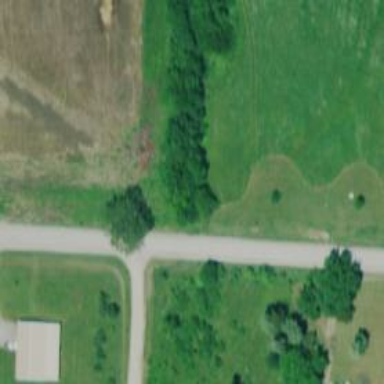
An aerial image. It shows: Unclassified road.